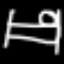
Label: bed